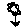
Label: flower